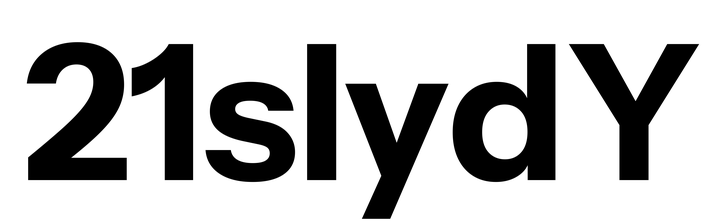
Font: InstrumentSans_Bold